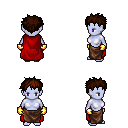
a pixel art fantasy rpg character, female body template, dark elf, purple skin, red cape, robe skirt, brown bedhead hairstyle, gold gloves, four views (front, back, left, right), 2x2 character sprite sheet, small pixel art, hard edges, no anti-aliasing